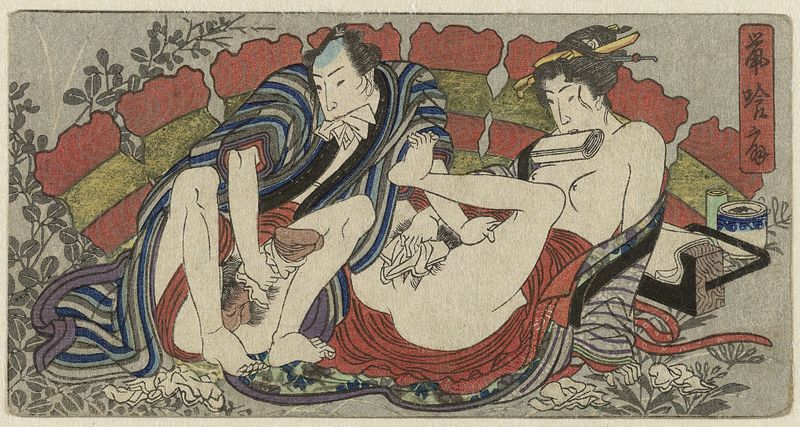
Titel: Sogôsen, de 'muisgeknaagde waaier'
Standort: Amsterdam
Institution: Rijksmuseum
Schlagwörter: mann, frau, rot, erotik, japanisch, porno, pornografie, sexualität, pornographie, bragelb